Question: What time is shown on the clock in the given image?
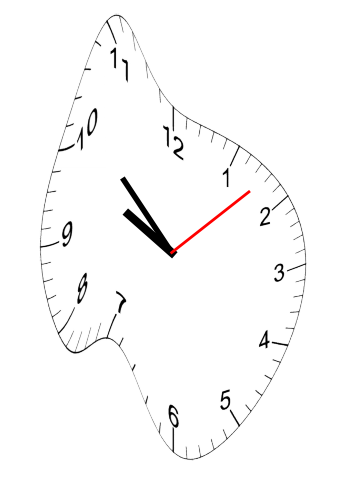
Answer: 09:52:08